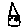
Label: house